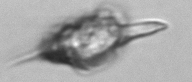
Label: Amylax